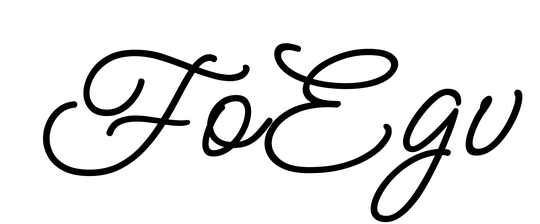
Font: MeowScript-Regular